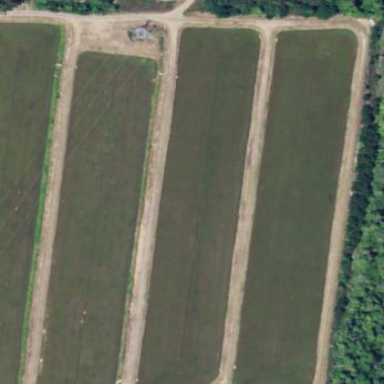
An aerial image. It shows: Farmland with cranberries as the main crop.